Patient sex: M
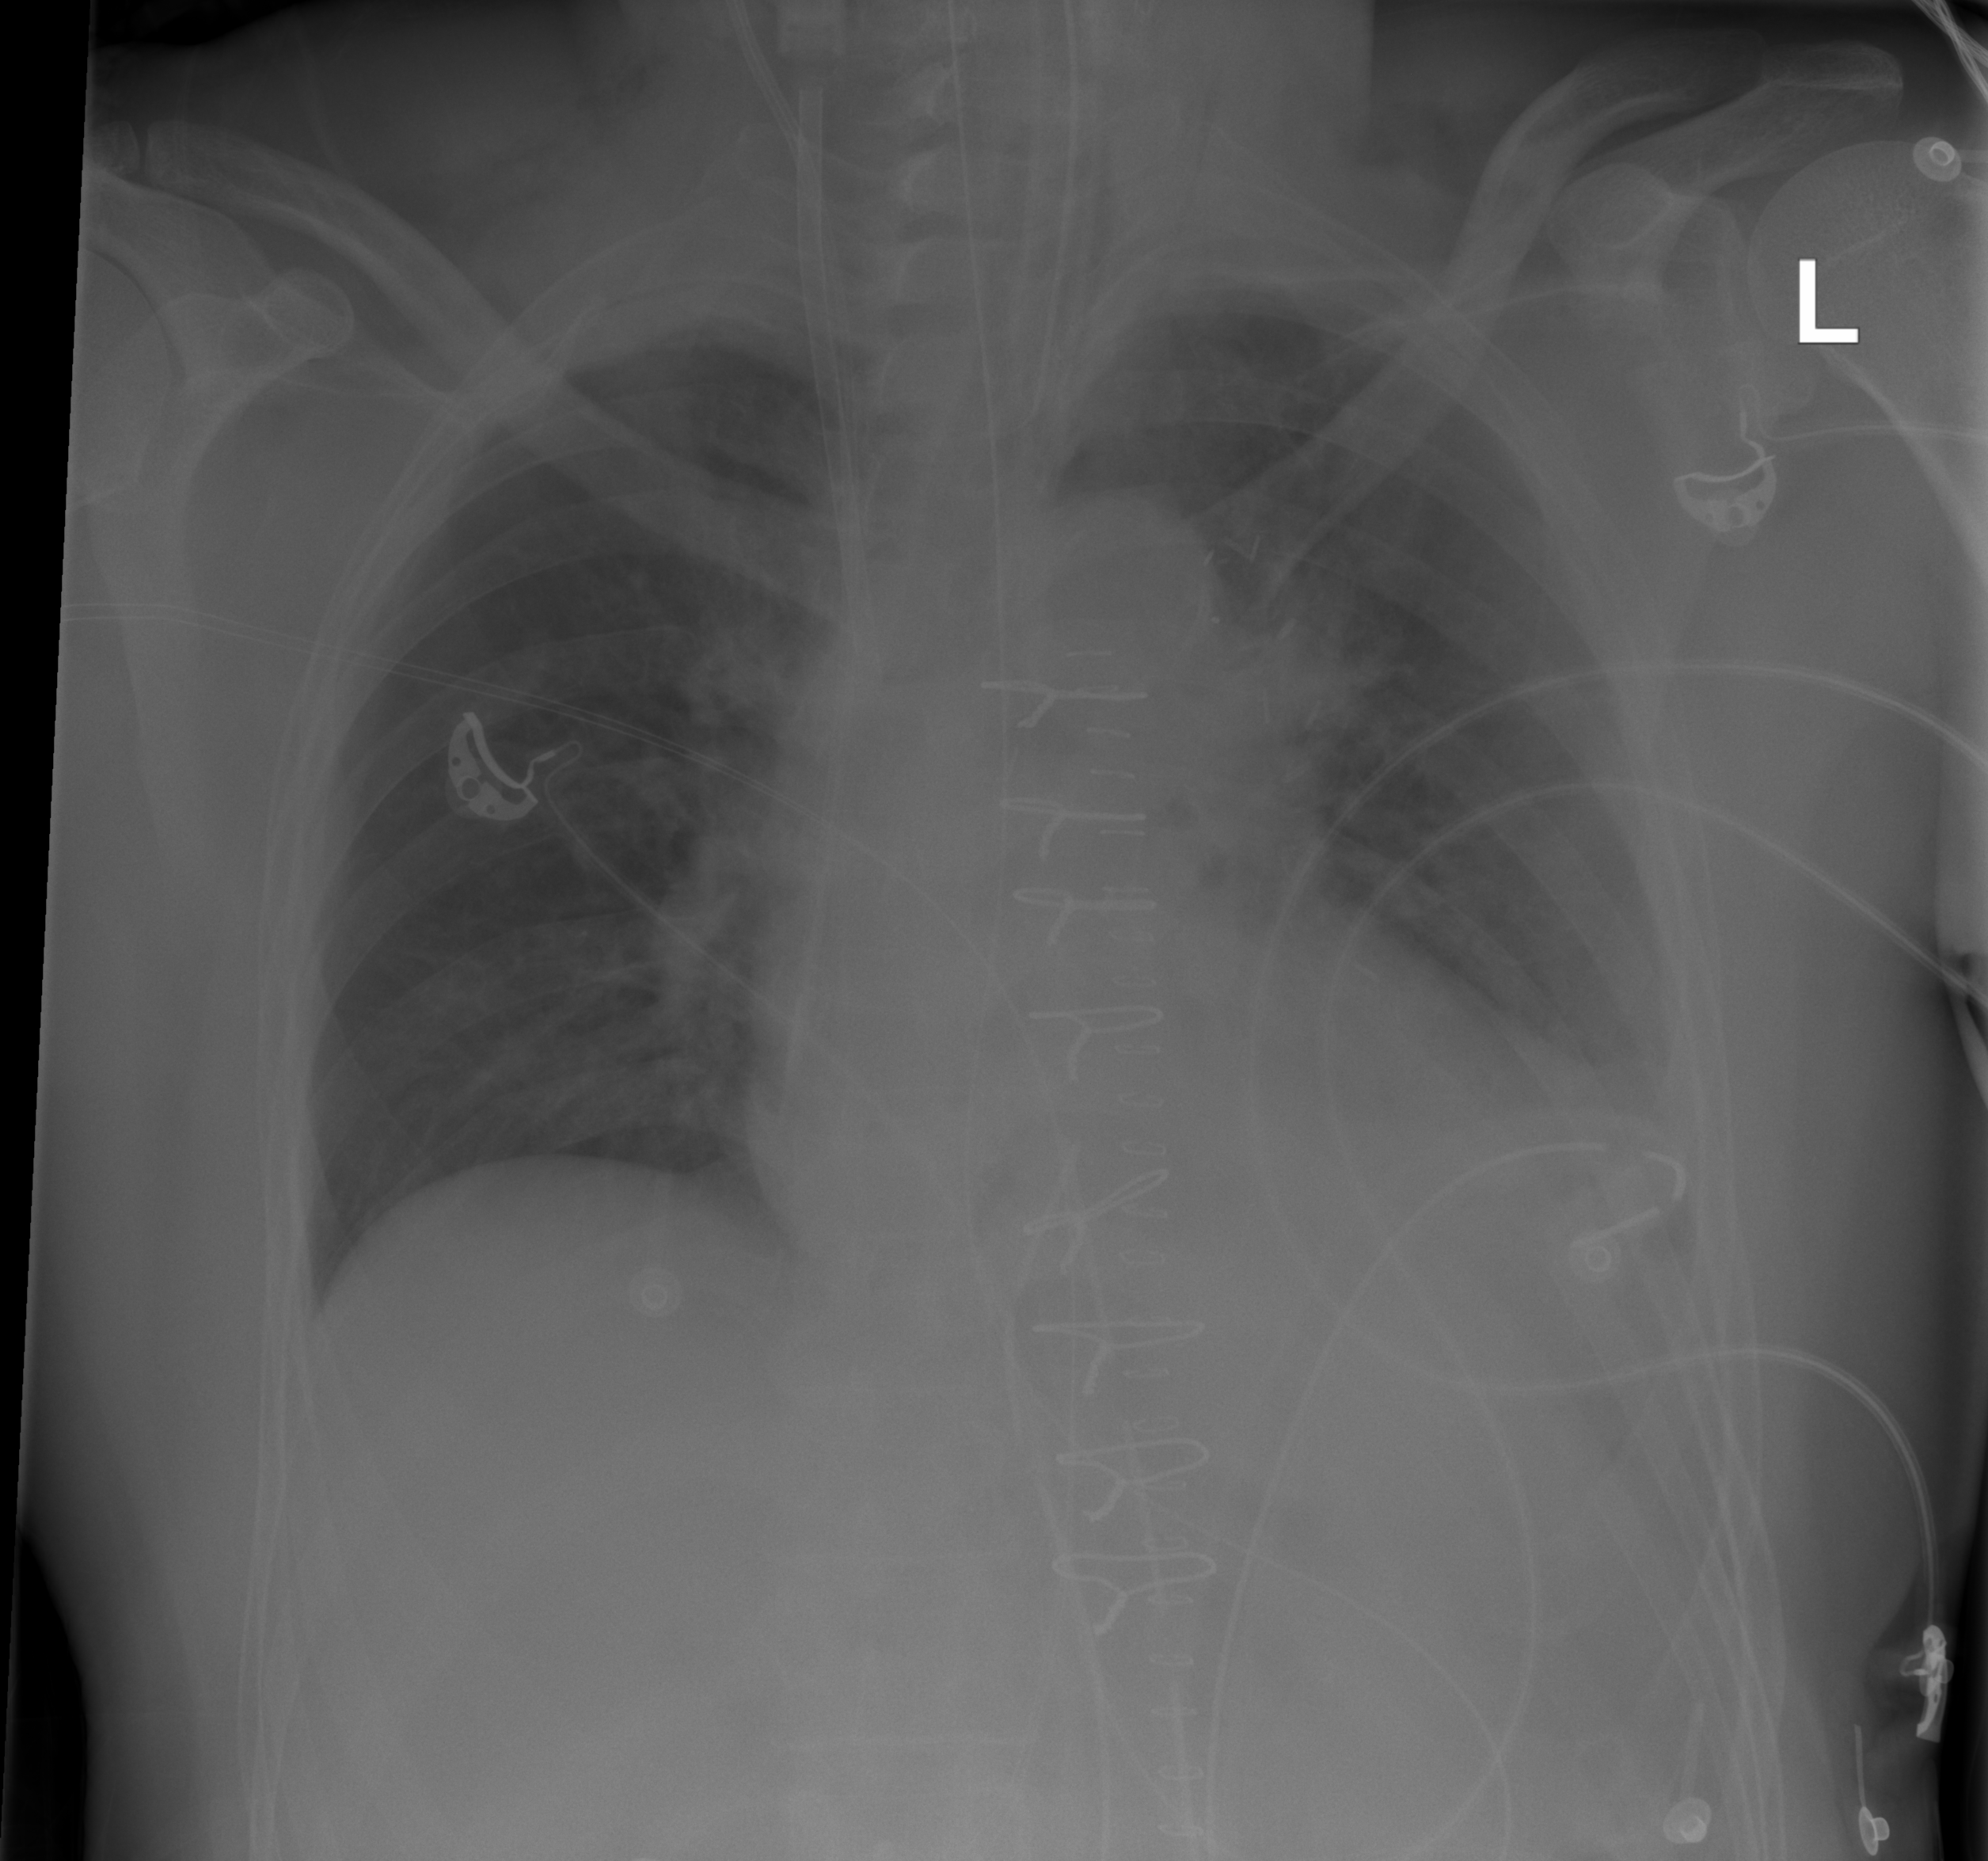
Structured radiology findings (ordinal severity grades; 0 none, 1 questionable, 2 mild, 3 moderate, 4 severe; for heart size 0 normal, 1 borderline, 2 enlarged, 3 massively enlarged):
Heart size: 0
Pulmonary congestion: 0
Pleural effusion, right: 0
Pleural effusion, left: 2
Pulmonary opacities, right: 0
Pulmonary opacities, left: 0
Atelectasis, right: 0
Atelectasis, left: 2